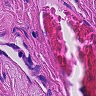
Metastatic tissue present: no